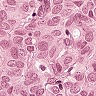
Metastatic tissue present: yes